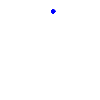
Particle: pion